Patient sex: F
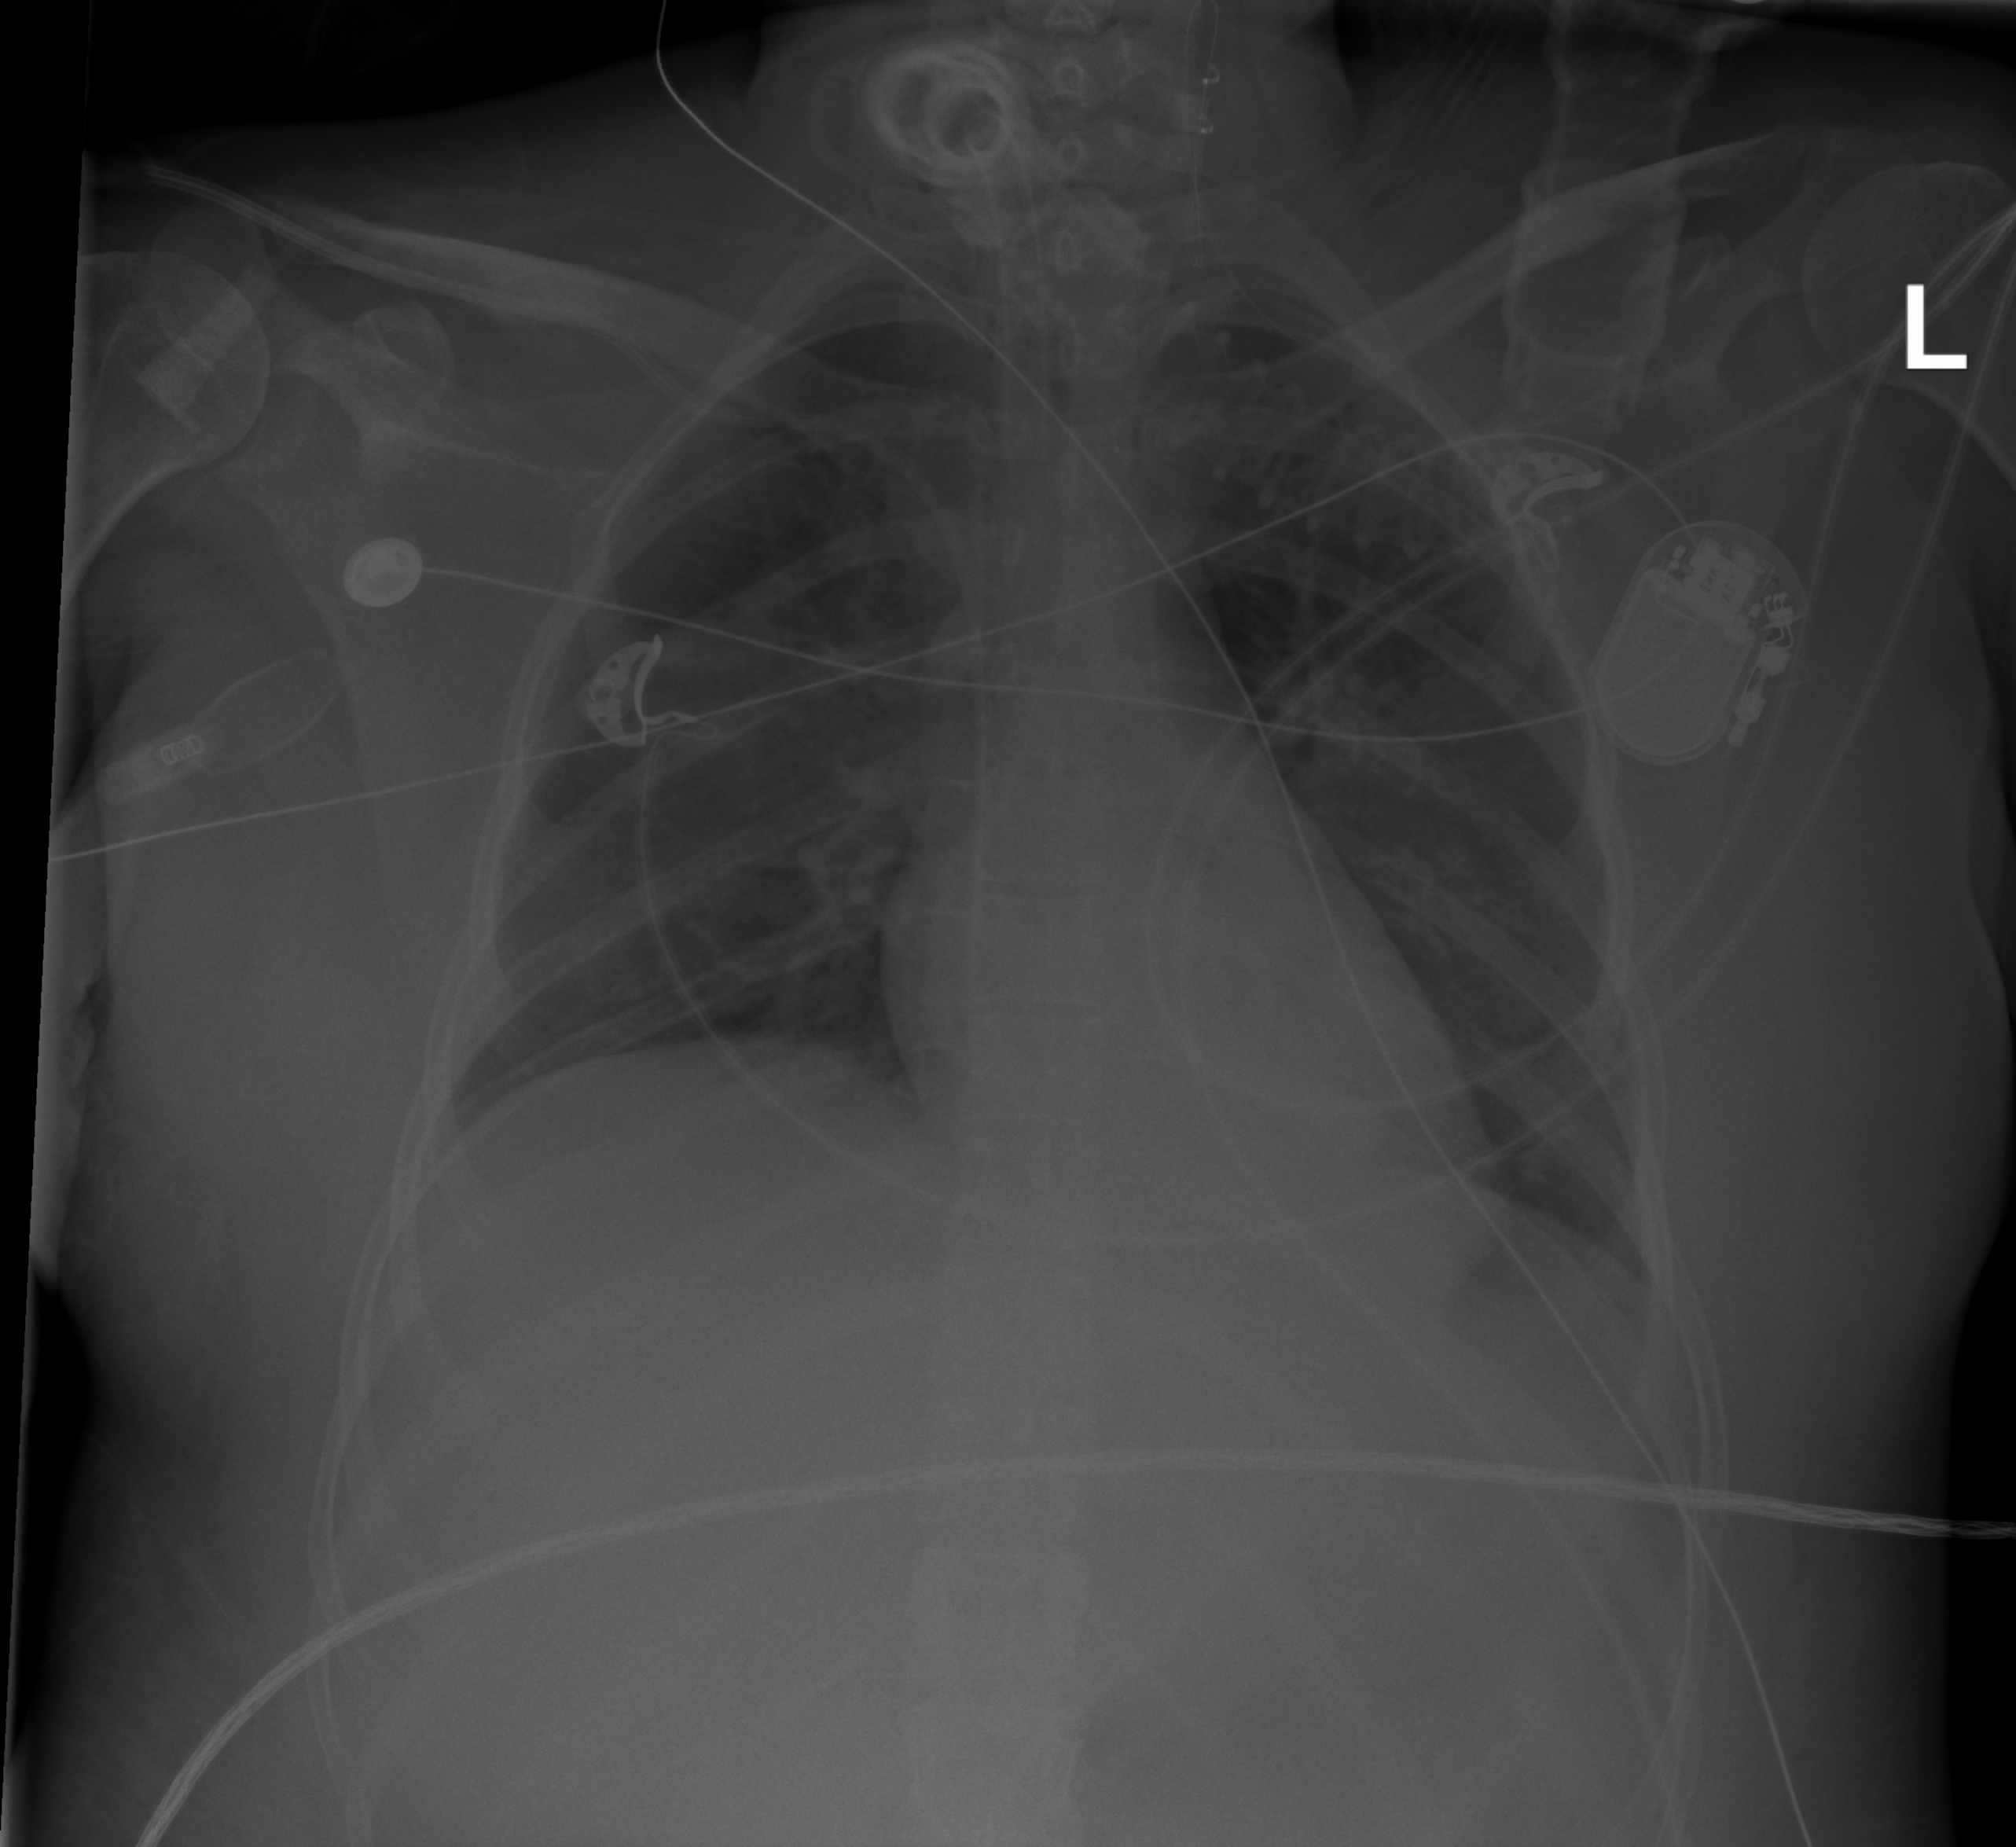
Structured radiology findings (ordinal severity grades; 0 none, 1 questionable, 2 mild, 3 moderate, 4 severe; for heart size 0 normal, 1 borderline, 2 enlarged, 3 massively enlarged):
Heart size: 0
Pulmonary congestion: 0
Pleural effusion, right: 0
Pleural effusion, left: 0
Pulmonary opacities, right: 0
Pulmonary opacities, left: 0
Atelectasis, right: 2
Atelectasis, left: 2